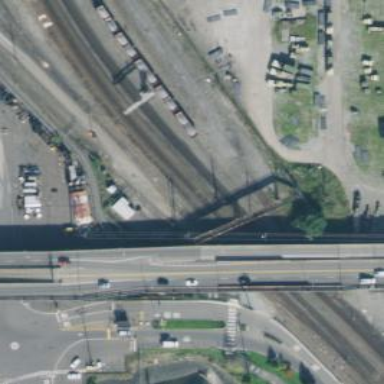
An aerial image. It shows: Footway on bridge.